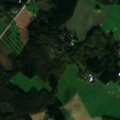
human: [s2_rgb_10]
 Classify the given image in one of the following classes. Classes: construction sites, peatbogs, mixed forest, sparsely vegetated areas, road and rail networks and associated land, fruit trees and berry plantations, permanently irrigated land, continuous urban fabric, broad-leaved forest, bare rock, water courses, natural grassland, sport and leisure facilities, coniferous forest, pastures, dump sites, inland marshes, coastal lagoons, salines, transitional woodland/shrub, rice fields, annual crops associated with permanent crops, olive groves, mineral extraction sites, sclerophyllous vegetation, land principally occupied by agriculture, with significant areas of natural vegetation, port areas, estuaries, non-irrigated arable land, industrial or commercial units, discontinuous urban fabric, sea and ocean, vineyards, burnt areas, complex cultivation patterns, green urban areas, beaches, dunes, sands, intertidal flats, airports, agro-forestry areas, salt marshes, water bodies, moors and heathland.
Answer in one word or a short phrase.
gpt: non-irrigated arable land, land principally occupied by agriculture, with significant areas of natural vegetation, coniferous forest, mixed forest